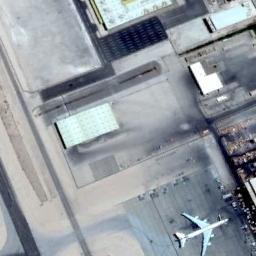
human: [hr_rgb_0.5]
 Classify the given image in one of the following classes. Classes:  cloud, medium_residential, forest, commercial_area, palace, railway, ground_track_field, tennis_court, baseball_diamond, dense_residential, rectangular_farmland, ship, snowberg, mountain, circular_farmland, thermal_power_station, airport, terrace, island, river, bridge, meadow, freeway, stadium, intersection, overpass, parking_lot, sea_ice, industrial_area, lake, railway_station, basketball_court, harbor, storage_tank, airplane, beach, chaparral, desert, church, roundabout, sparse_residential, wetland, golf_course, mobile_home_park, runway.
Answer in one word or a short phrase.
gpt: airplane